Question: I cannot get my IBOutlet to connect from my view to my storyboard. I have a couple of cocoa pods installed and have no idea what could be causing the issue.
I am really new to developing.
My explain image below

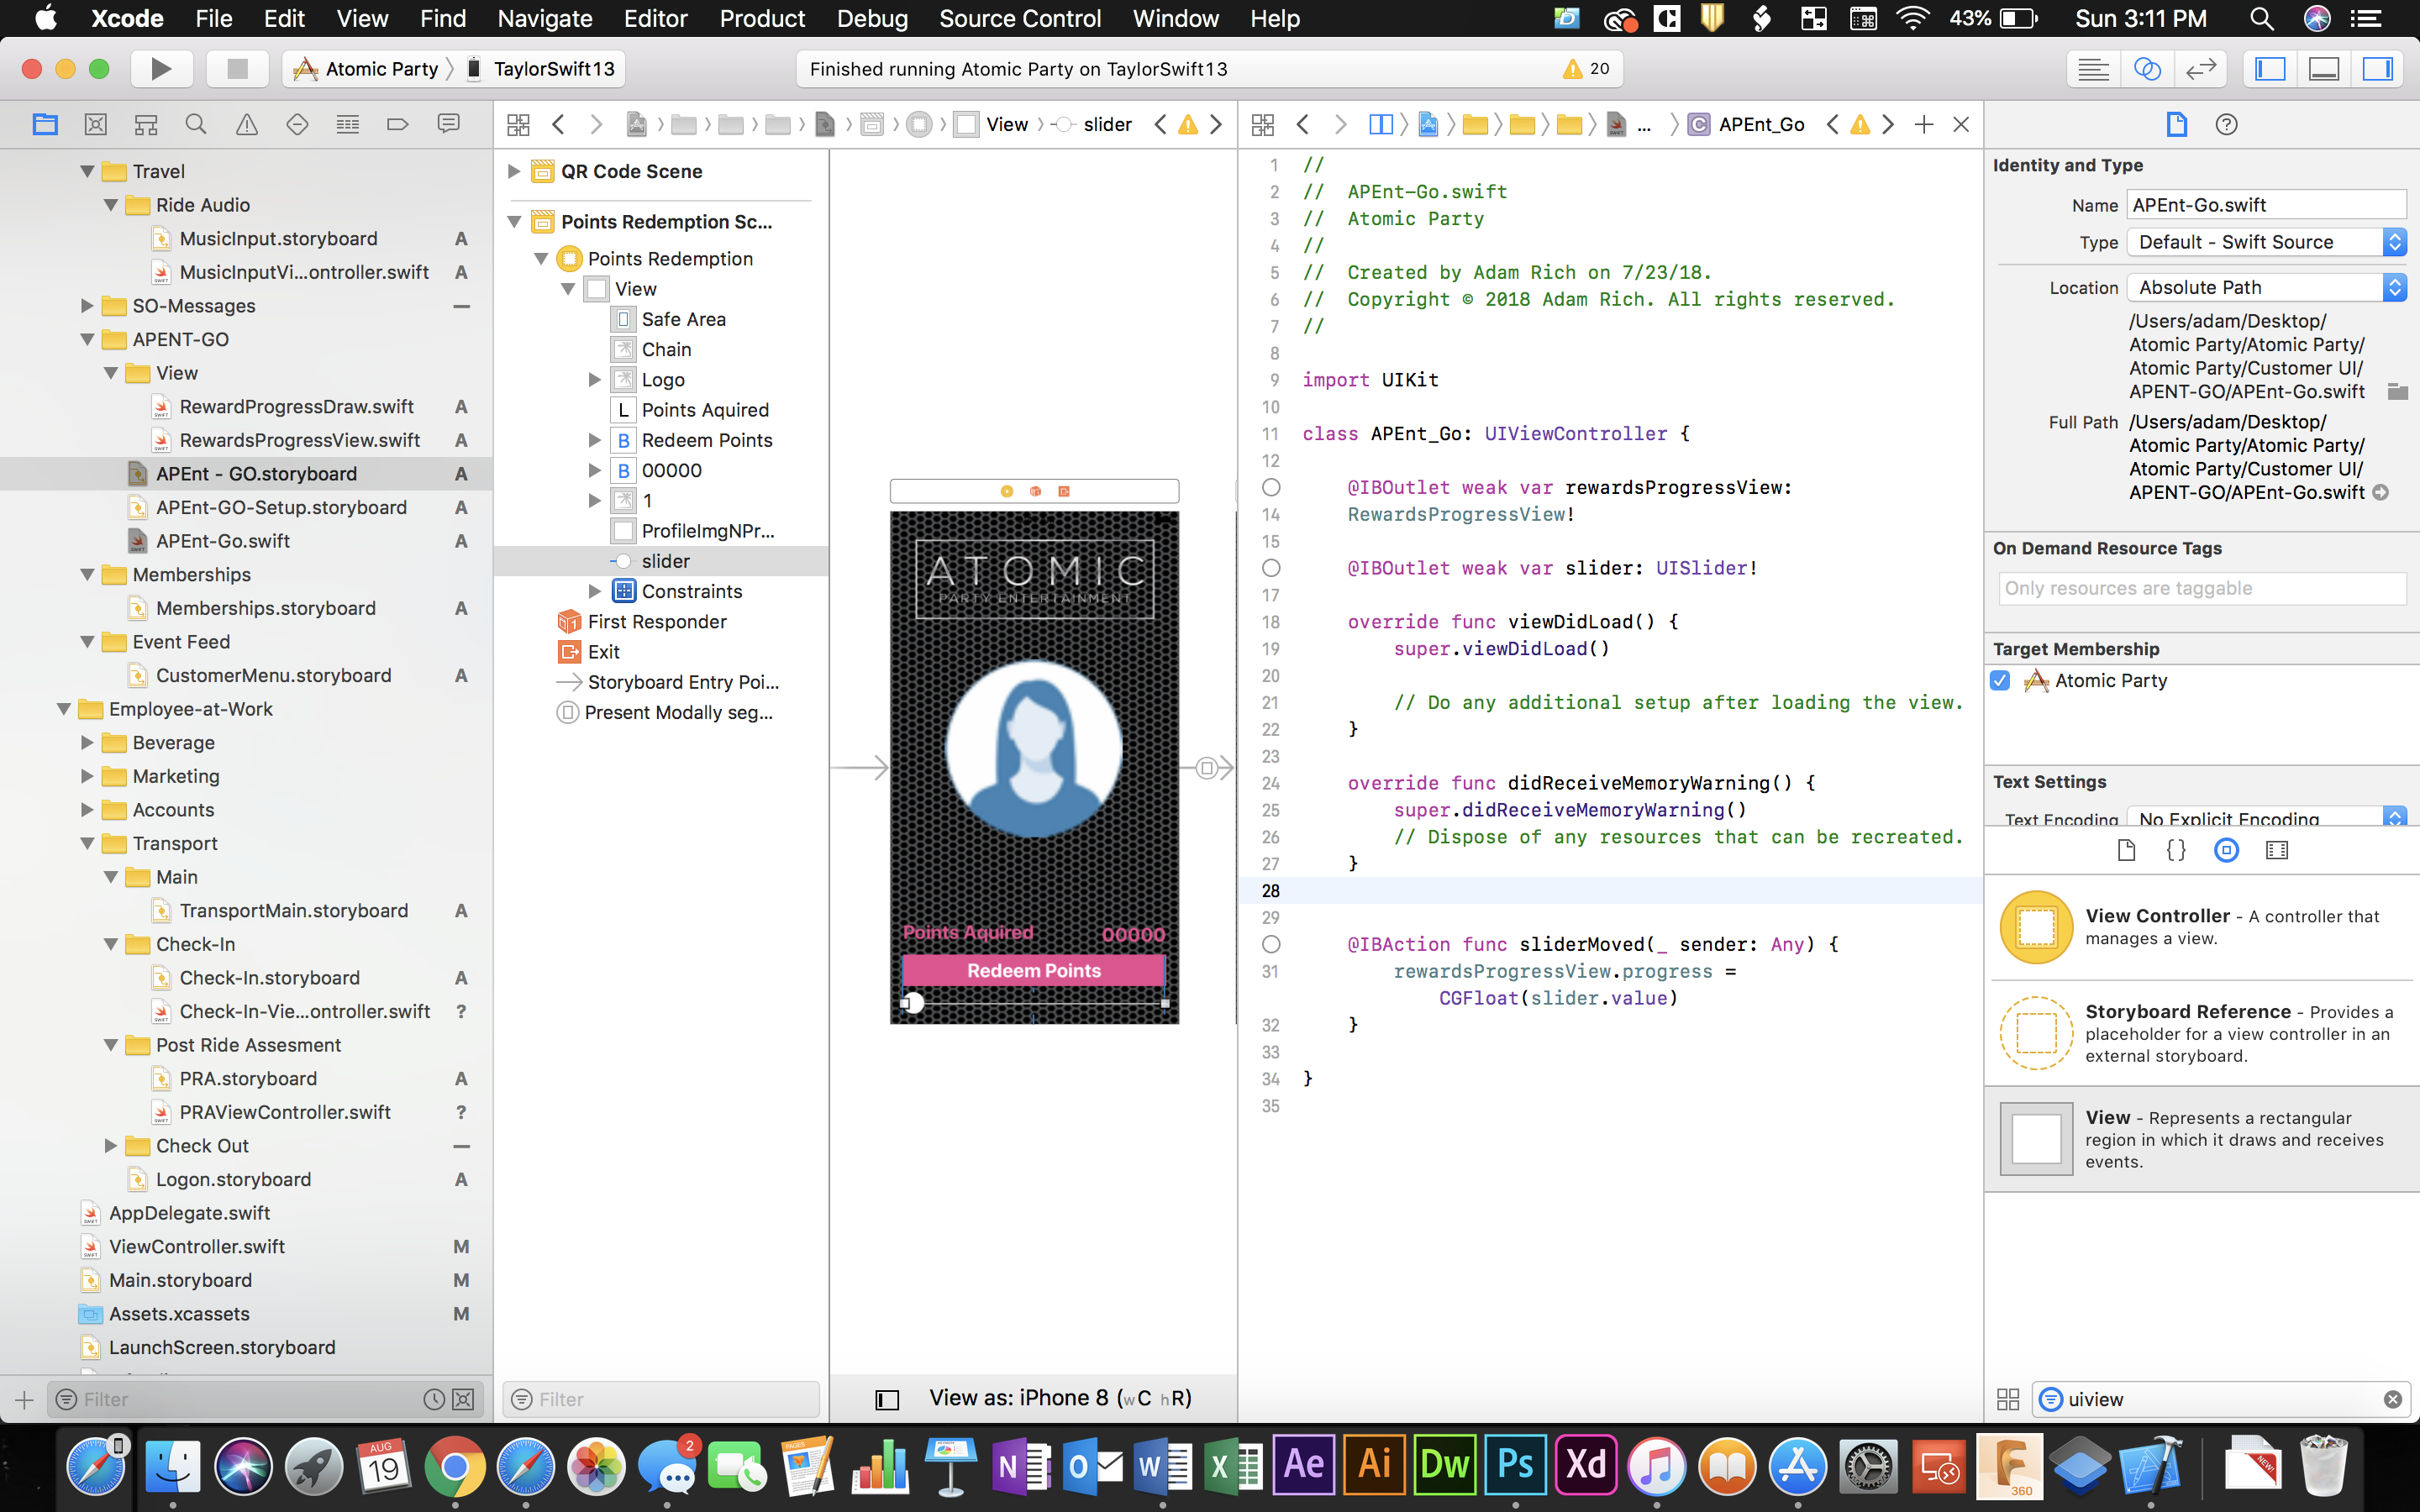
Answer: My hypothesis is that your "Points Redemption" VC is not linked with your custom class, "APEnt_Go".
Try selecting the view controller from storyboard, open Identity Inspector in Utilities and select your custom class.